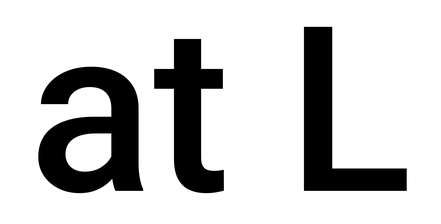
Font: Roboto_Medium